Question: I have two layers one on another top. First layers is background, second layer is flower. How I can know on what layer clicked.
1. If I clicked on background result it's good return first layer place where clicked:
2. If I clicked on flower result it's good return second layer place where clicked:
3. If I clicked on background near flower result it's bad return second layer place where clicked:
3.1 I get second layer because actually image is bigger, because image have transparent place:
For test use 'JSFiddle: http://jsfiddle.net/sbkhtvmo/1/'
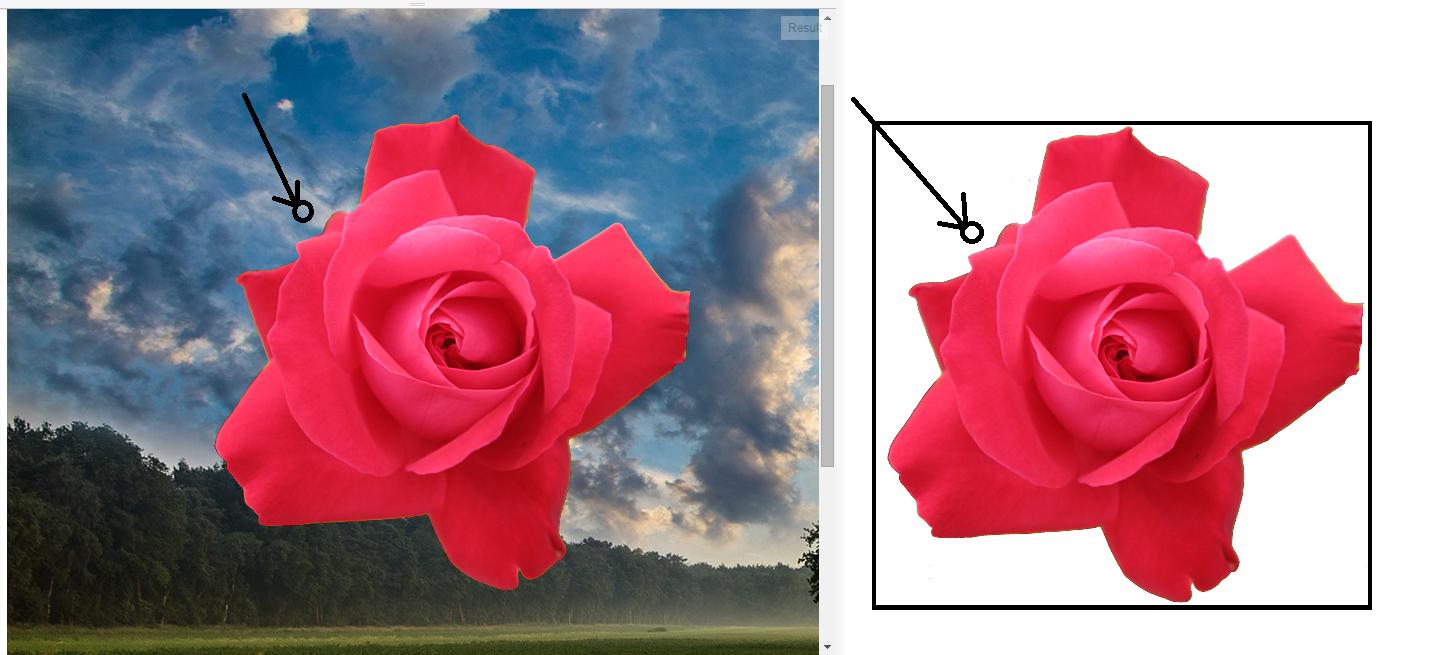
Answer: You could try creating a transparent SVG path layer that covers the flower and make that the flower click layer, then make everything else the background click layer.